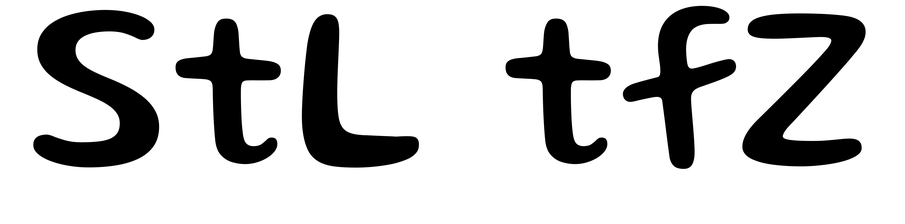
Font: Gluten_Regular